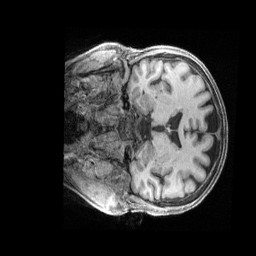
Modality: T1w
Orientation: coronal
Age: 69
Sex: female
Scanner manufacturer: siemens
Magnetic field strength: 3 T
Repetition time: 2.4 s
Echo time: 0.00228 s